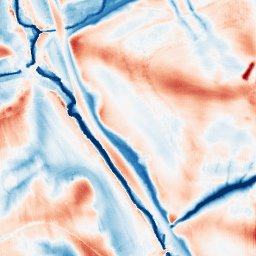
Category: edge_preserving
Decomposition family: guided
Decomposition parameters: radius: 16
eps: 0.001
Upsampling method: fft_zeropad
Upsampling parameters: scale: 8
Upsampling scale: 8